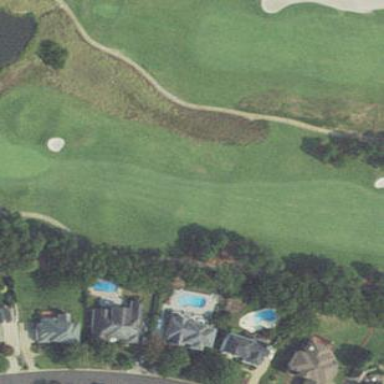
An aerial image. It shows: Grassy area designated as golf fairway.